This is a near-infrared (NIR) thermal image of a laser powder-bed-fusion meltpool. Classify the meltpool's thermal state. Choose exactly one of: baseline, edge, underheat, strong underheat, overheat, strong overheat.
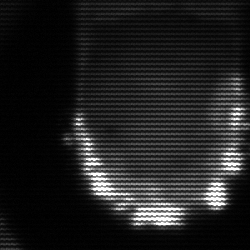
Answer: baseline